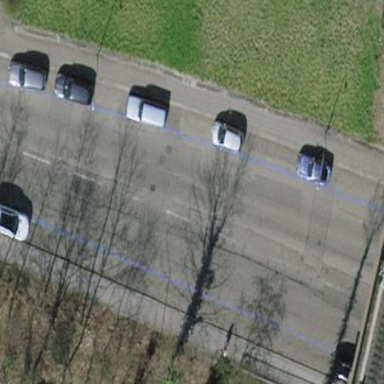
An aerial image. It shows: Parking lane designated for parking.